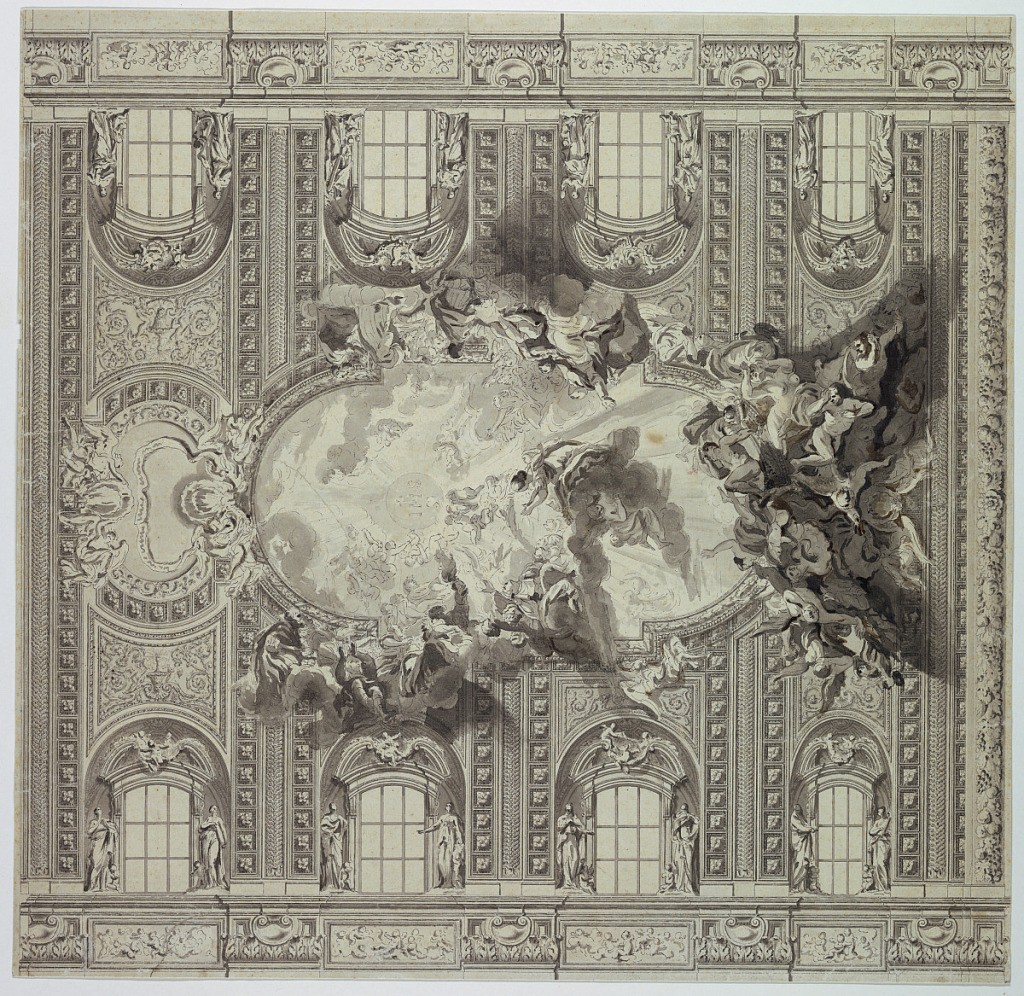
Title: Ceiling of the Church of the Gesù, Rome, Italy
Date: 1750
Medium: Pen and black ink, brush and grey watercolor on white laid paper
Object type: Drawing
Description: Sketch of the Church of the Gesù ceiling, painted by Giovanni Battista Gaulli (called "Il Baciccio"), showing the Triumph of the Nature of Jesus. The painted decoration is contained between four windows at either side.